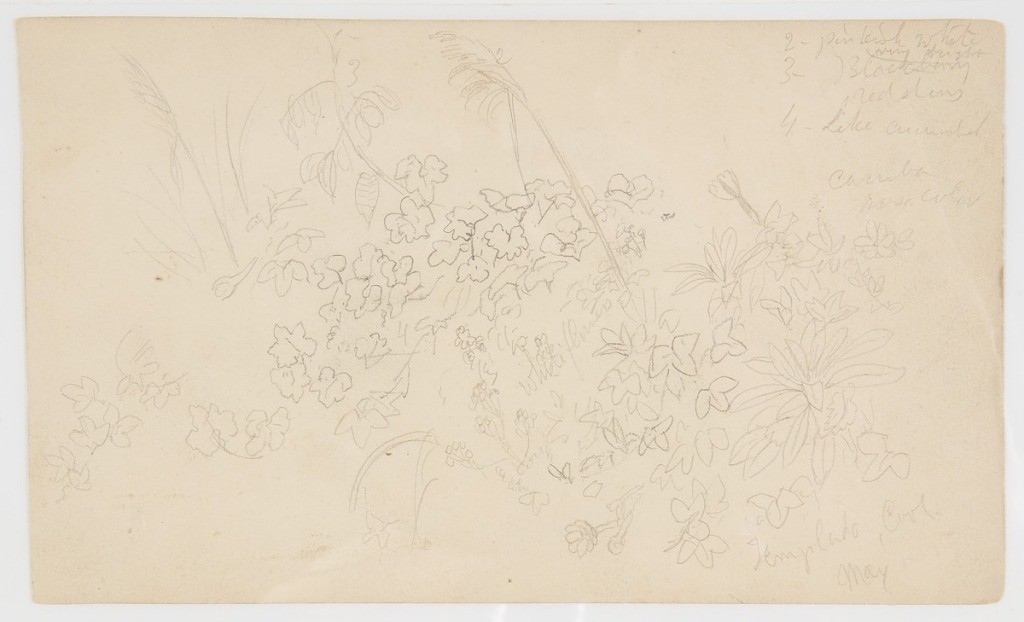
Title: Botanical Sketches, Ecuador
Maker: Frederic Edwin Church, American, 1826–1900
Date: May 1857
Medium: Graphite on off-white wove paper
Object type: Drawing
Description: Botanical sketches from Ecuador showing a view of a mass of vegetation comprised of several different plants with flowers, broad leaves, and tall stalks.